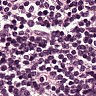
Metastatic tissue present: no